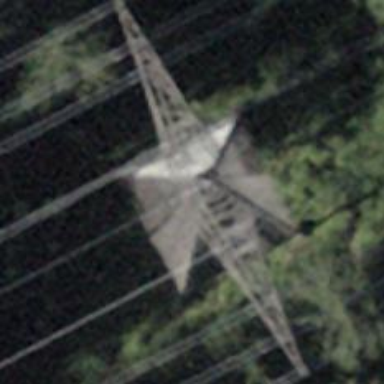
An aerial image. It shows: Power tower.